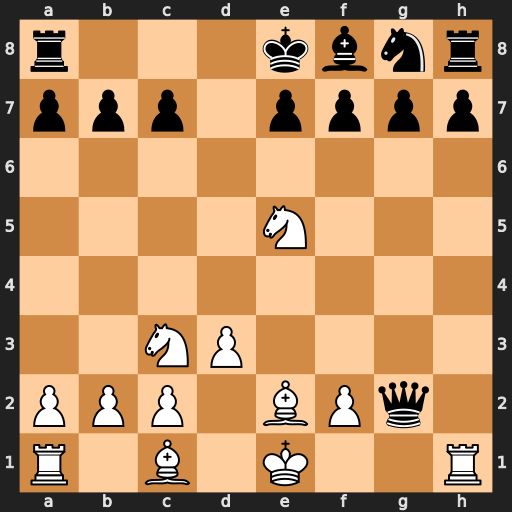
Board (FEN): r3kbnr/ppp1pppp/8/4N3/8/2NP4/PPP1BPq1/R1B1K2R
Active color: w
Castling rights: KQkq
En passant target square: -
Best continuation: Bf3 Qxf3 Nxf3